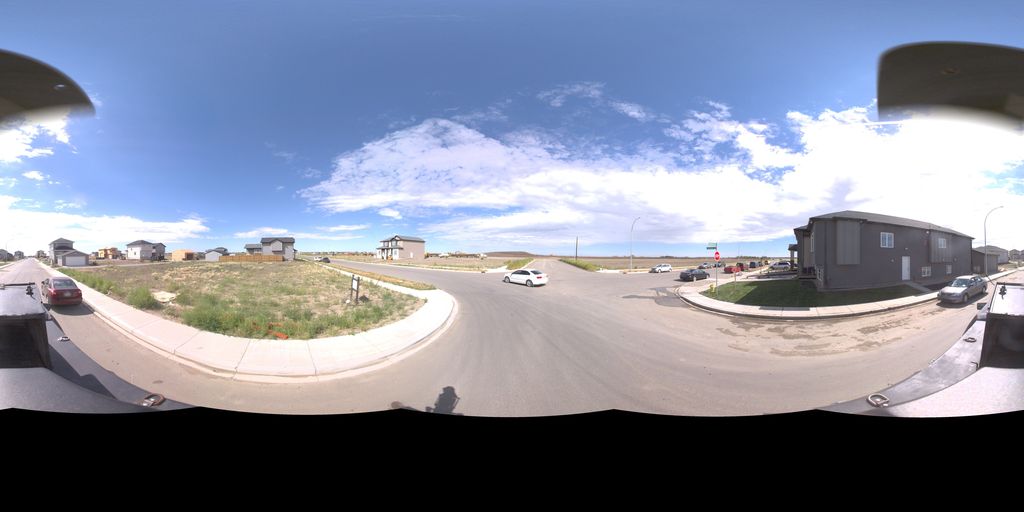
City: saskatoon